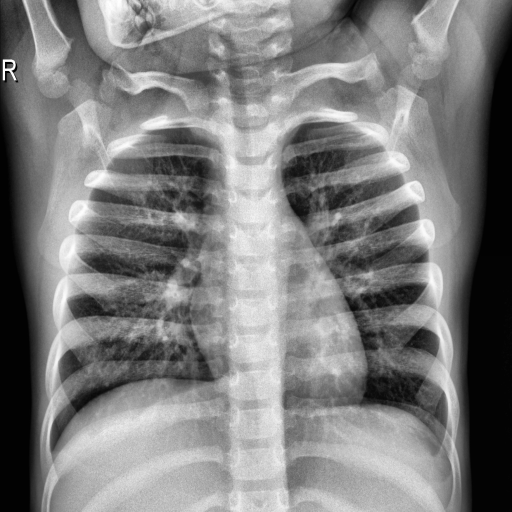
Finding: NORMAL